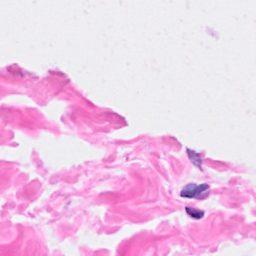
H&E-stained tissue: Breast